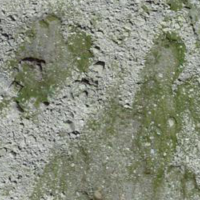
EUNIS habitat code: 48
Species observed at this site:
Poecile palustris
Motacilla cinerea
Milvus migrans
Phoenicurus ochruros
Cinclus cinclus
Tichodroma muraria
Nucifraga caryocatactes
Pyrrhocorax graculus